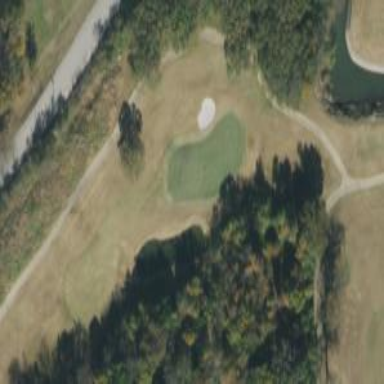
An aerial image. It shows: View of golf hole.